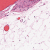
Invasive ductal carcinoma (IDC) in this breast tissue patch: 0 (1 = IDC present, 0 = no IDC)